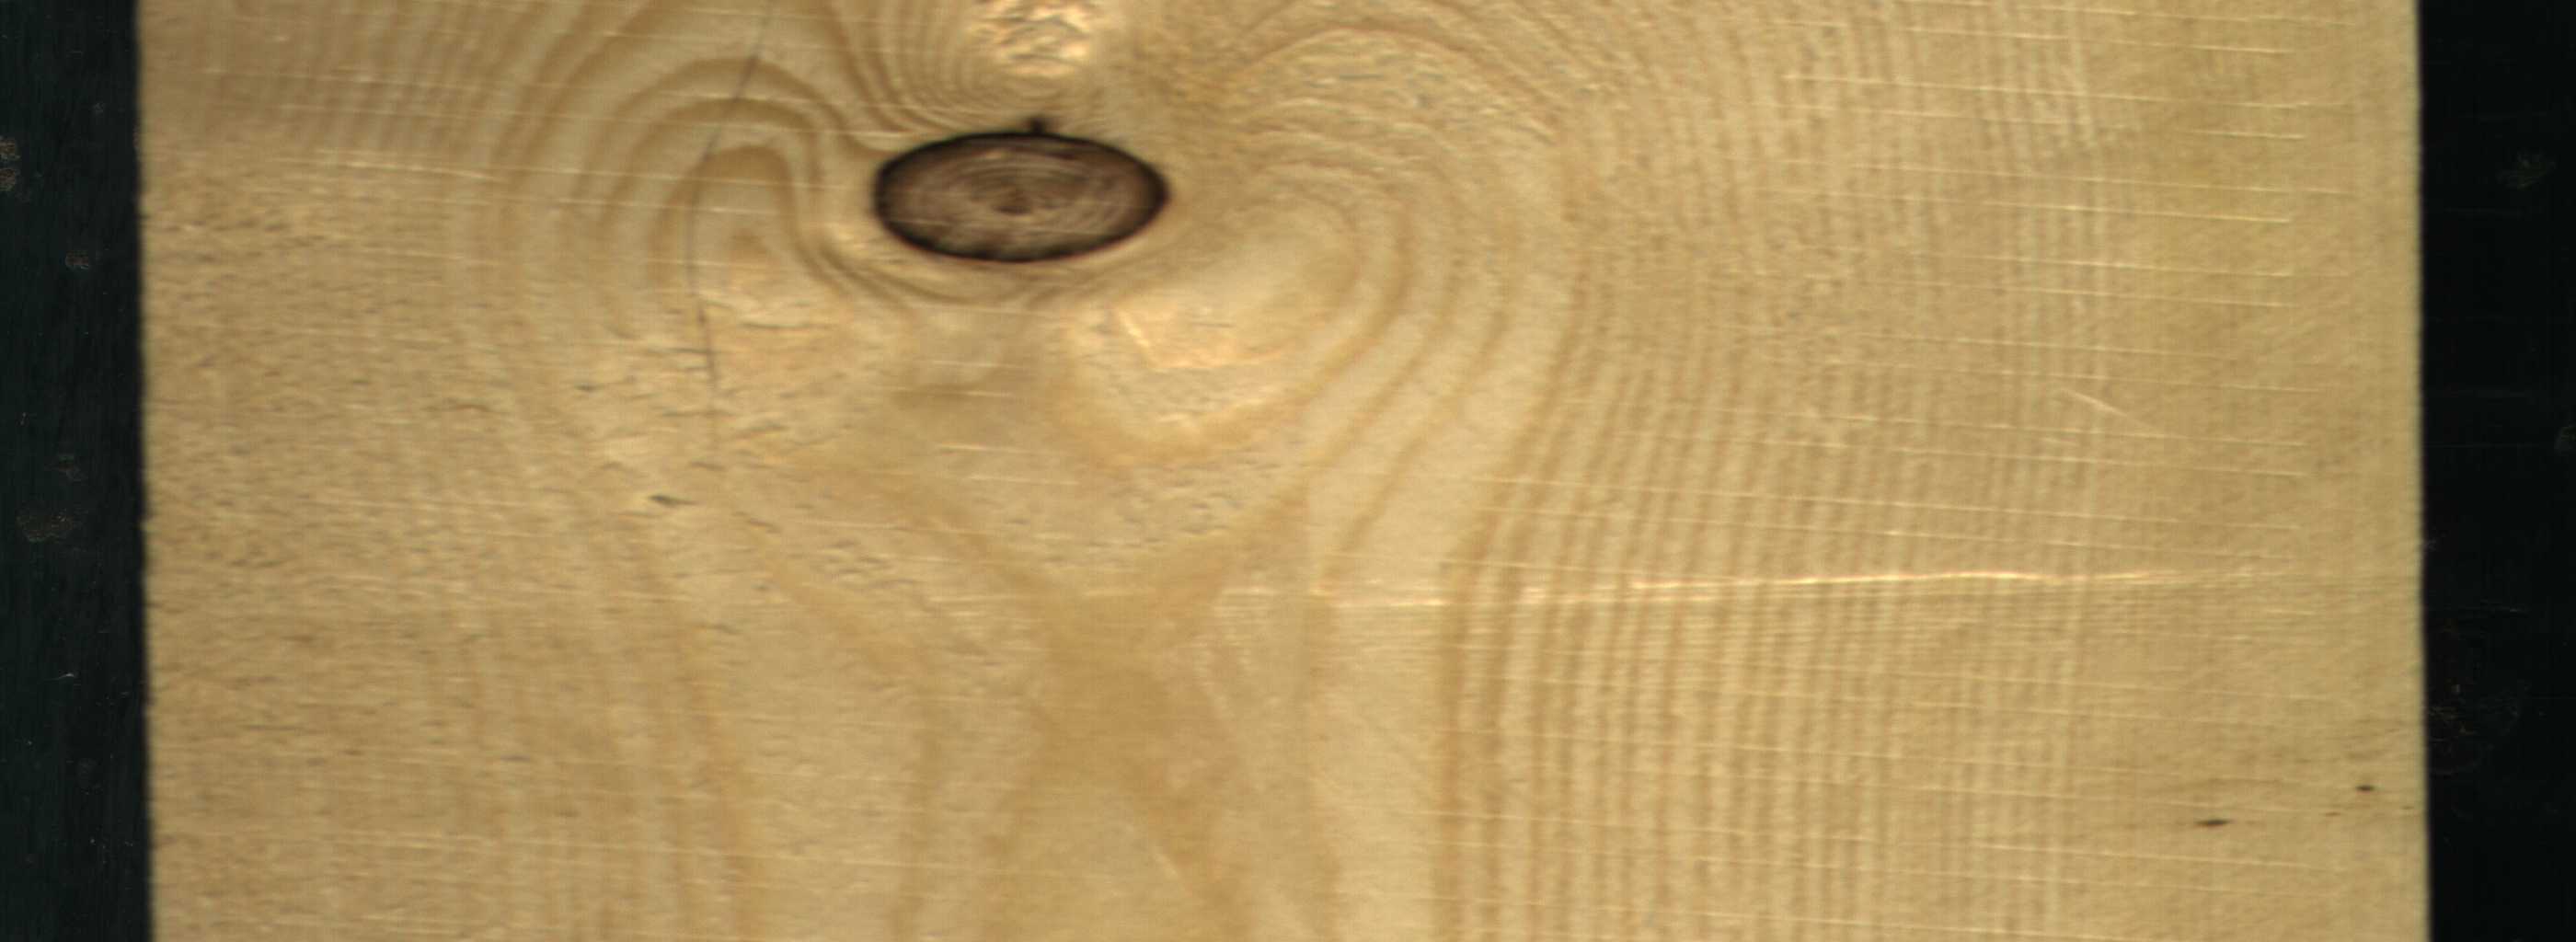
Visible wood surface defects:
Dead_Knot